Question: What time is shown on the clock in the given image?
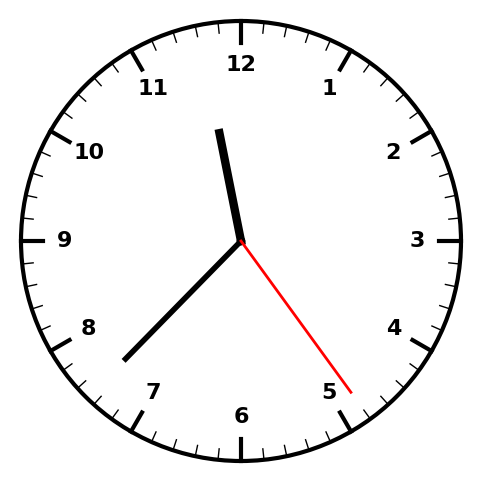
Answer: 11:37:24